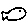
Label: fish